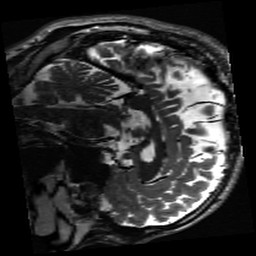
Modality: inplaneT2
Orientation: sagittal